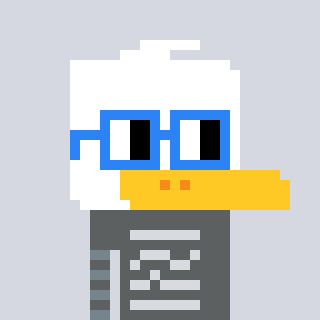
a pixel art character with square blue glasses, a duck-shaped head and a purple-colored body on a cool background